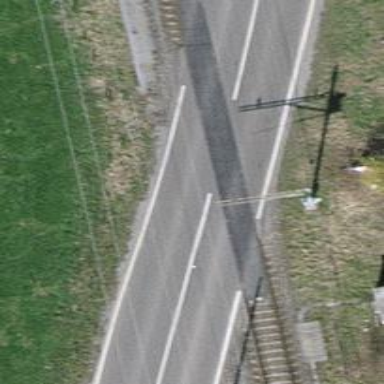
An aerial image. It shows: Full barrier level crossing along the railway.